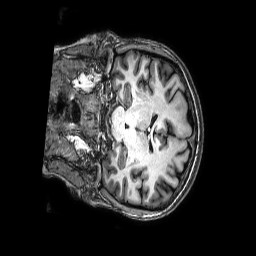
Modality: T1w
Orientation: coronal
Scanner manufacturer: philips
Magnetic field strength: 3 T
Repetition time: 0.008 s
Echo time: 0.003609 s